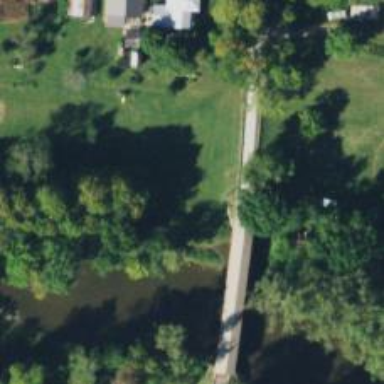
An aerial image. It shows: Covered bridge over unclassified road.